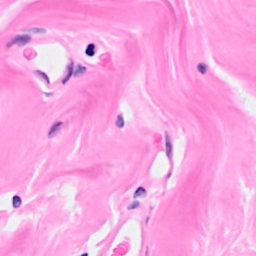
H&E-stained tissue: Breast